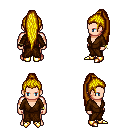
a pixel art fantasy rpg character, male body template, human, light skin, brown robe, teal pants, blonde extra-long topknot hairstyle, bracelets, gold boots, four views (front, back, left, right), 2x2 character sprite sheet, small pixel art, hard edges, no anti-aliasing